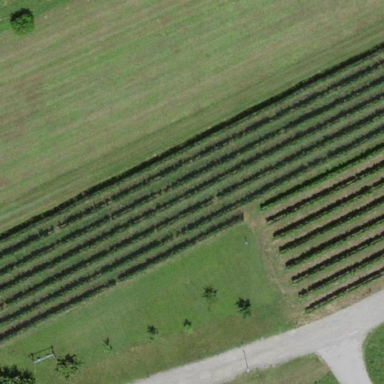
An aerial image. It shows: Vineyard growing grapes.